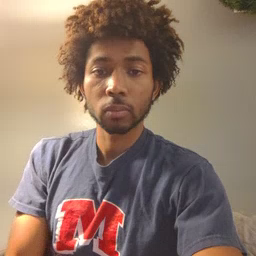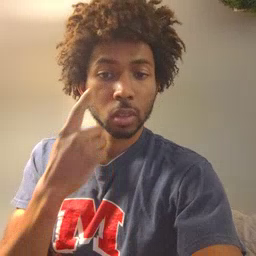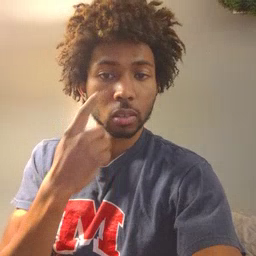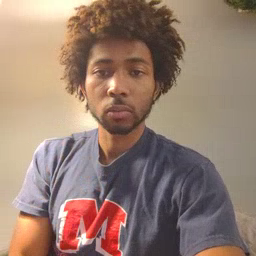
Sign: eye